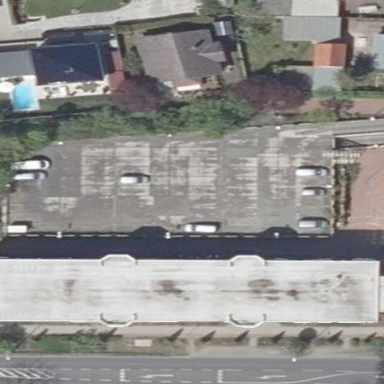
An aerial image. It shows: Multi-storey parking facility.